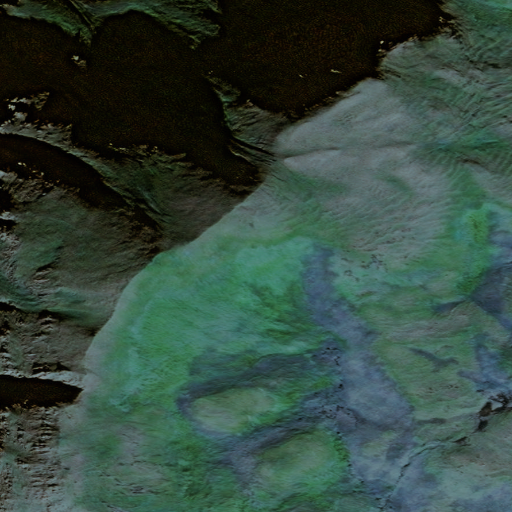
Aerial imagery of mountain in Alaska named Sigungux containing only unknown